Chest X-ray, PA view. Patient: 24 years old, sex M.
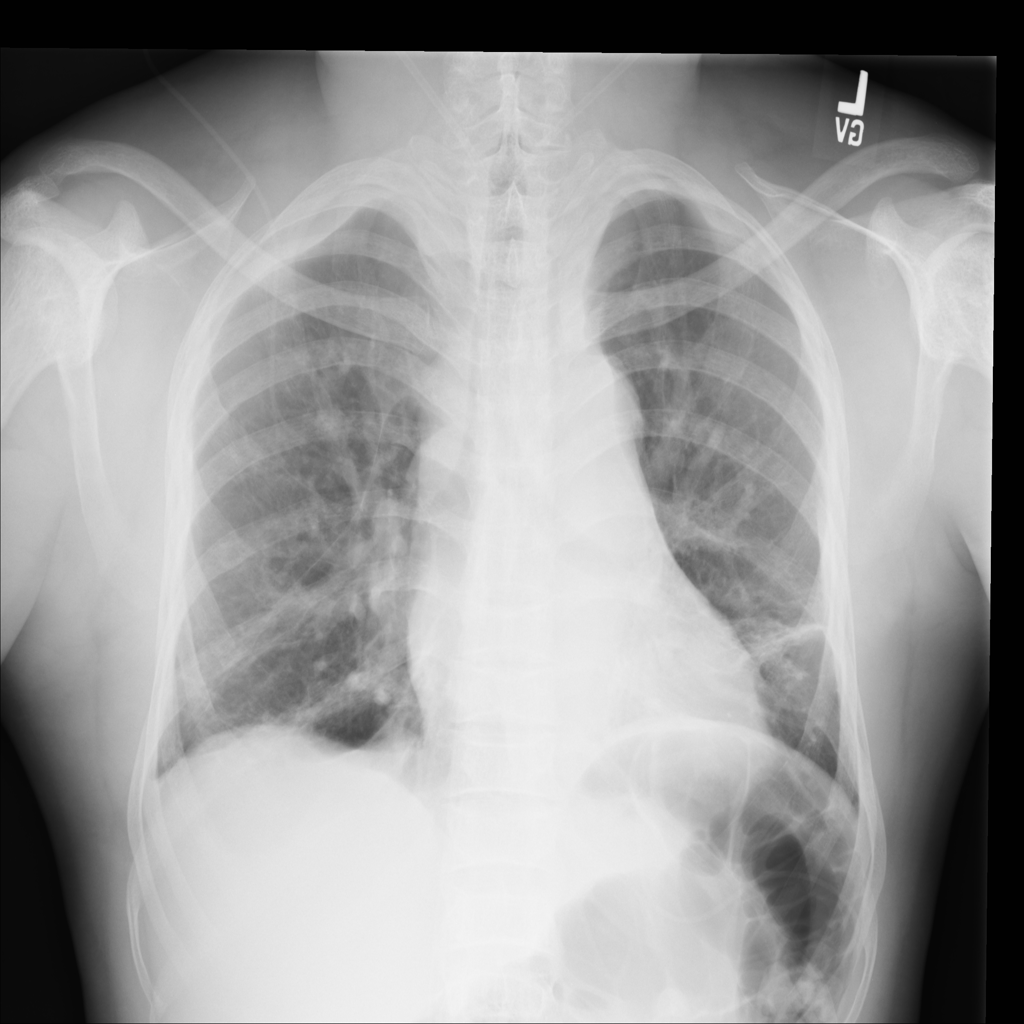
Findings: Atelectasis, Cardiomegaly, Fibrosis